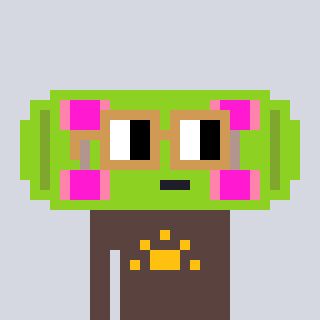
a pixel art character with square brown glasses, a skateboard-shaped head and a darkbrown-colored body on a cool background